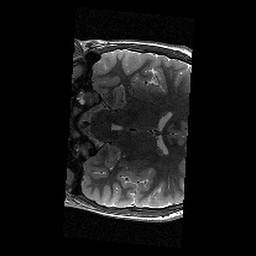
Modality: T2w
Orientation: coronal
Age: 10
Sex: male
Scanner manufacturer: siemens
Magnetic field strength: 3 T
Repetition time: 9.23 s
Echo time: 0.067 s